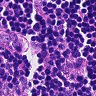
Metastatic tissue present: no